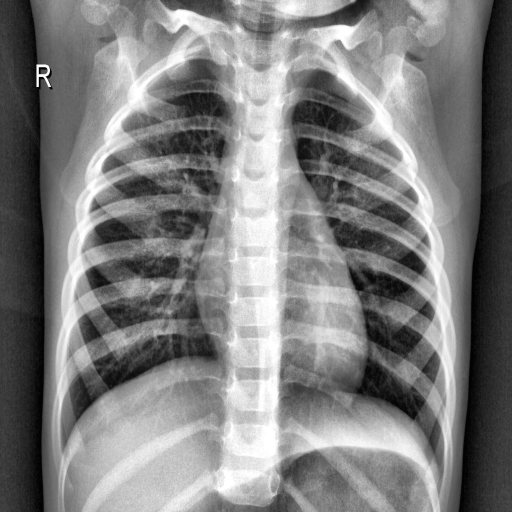
Finding: NORMAL